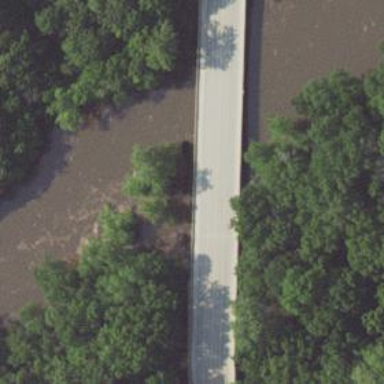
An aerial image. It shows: Bridge with asphalt surface carrying trunk highway.